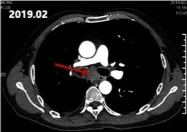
(B) Hematoxylin and Eosin staining and IHC staining of the Biopsy Specimen, indicating positivity for Ki-67, CD56, and Syn. IHC, immunohistochemistry; Syn, synaptophysin.
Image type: radiology (ct)